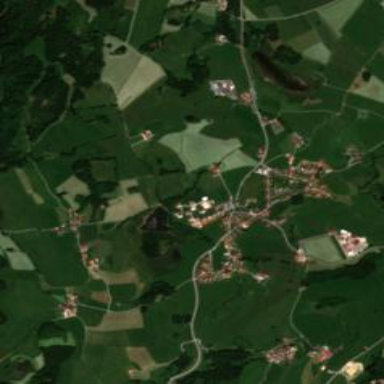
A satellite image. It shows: Small hamlet.